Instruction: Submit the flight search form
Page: home
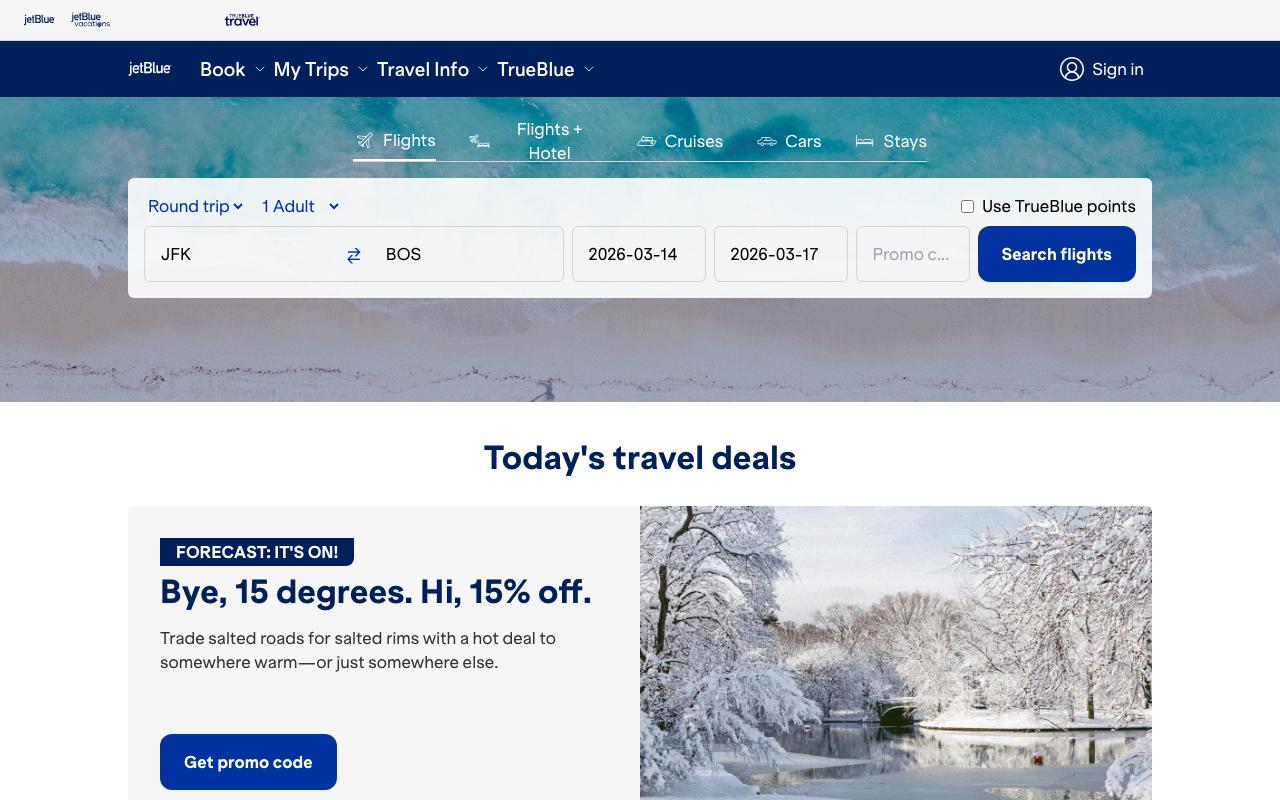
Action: click